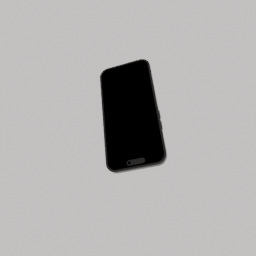
Label: electronics